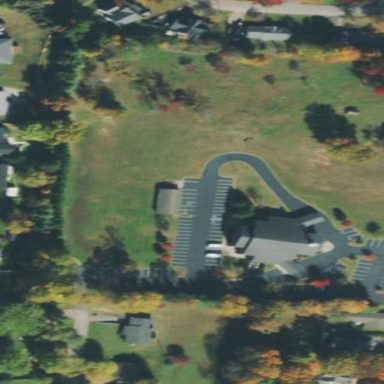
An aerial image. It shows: Parking area.